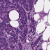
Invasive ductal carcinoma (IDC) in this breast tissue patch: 1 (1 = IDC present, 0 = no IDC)